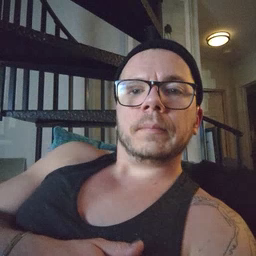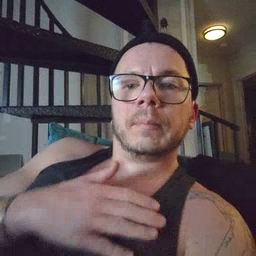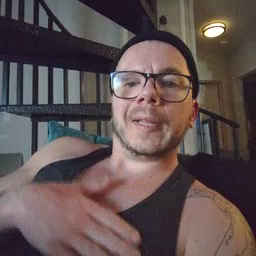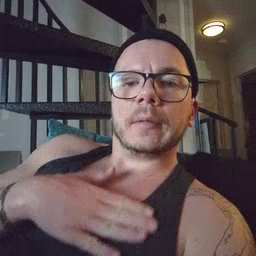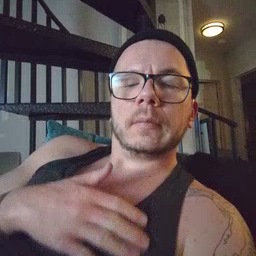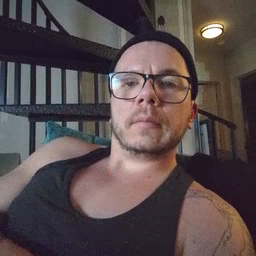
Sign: please